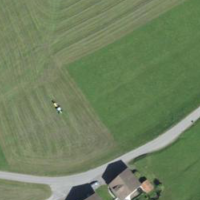
EUNIS habitat code: 24
Species observed at this site:
Geum rivale